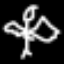
Label: angel